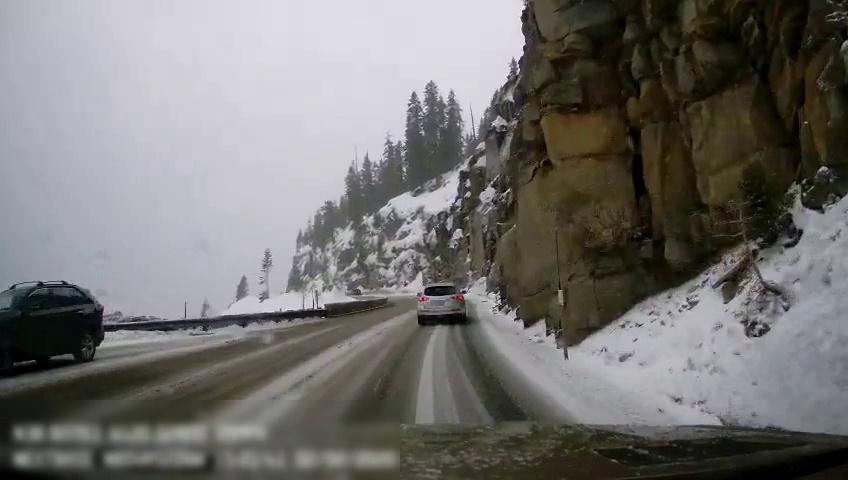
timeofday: Day
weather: Snowy
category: Drivable Space
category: Vehicles | SUV
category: Vehicles | Car
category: Vehicles | SUV